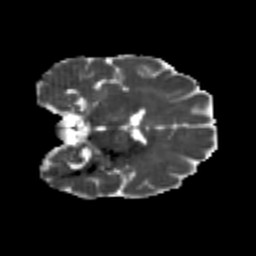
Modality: MD
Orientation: coronal
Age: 24
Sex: male
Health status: healthy
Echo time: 0.074 s